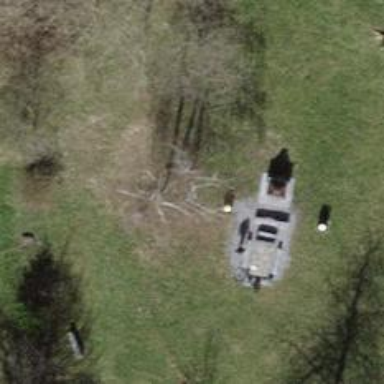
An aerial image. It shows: Barbecue facility.